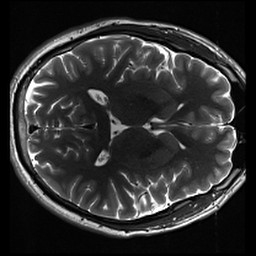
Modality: inplaneT2
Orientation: axial